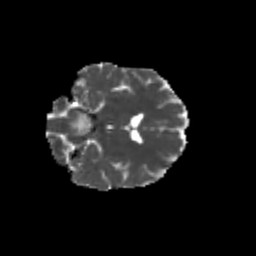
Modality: MD
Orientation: coronal
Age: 28
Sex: female
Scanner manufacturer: siemens
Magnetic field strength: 3 T
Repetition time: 3.5 s
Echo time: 0.104 s